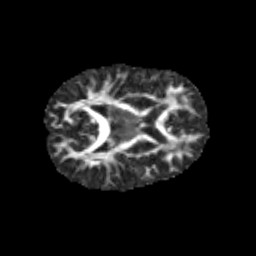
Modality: FA
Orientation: axial
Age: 12
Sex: male
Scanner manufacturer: siemens
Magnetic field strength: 3 T
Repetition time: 3.8 s
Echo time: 0.07 s